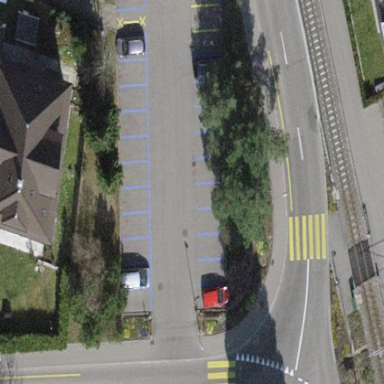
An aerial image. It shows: Parking area with asphalt surface.